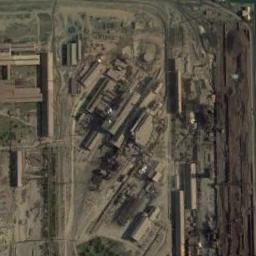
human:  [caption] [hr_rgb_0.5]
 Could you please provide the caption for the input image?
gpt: The industrial area has lots of industrial equipment and some workshops .

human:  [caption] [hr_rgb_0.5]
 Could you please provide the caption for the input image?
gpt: There are many houses in the industrial area .

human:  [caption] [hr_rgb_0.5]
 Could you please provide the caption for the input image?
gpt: In an industrial area, There are factories, Roads and some open-air machinery and equipment, And green belts .

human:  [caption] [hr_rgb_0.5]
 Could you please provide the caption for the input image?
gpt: Buildings in industrial areas vary in size .

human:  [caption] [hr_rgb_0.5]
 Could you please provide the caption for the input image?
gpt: There are some brown buildings and bare land on the industrial area .